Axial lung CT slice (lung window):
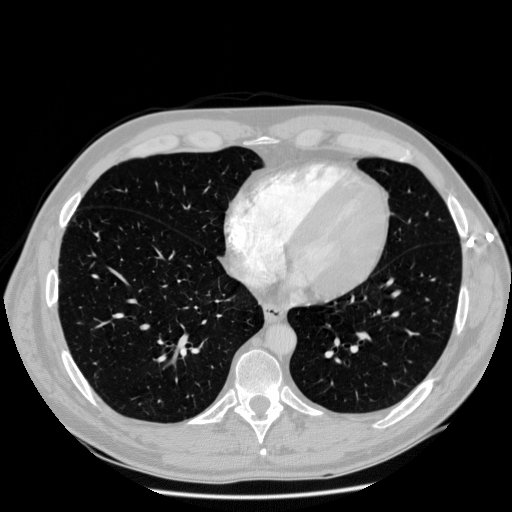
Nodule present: no